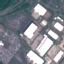
Land use / land cover: Industrial